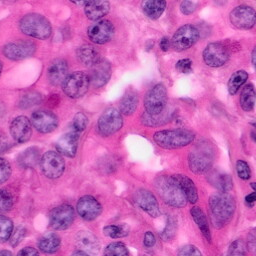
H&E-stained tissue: Pancreatic